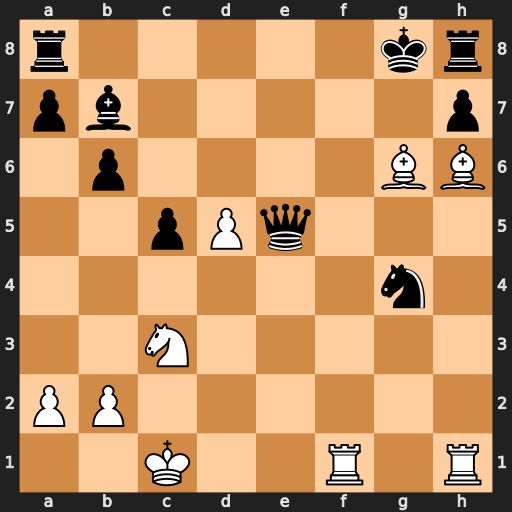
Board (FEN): r5kr/pb5p/1p4BB/2pPq3/6n1/2N5/PP6/2K2R1R
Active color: w
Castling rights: -
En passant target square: -
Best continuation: Bf7#